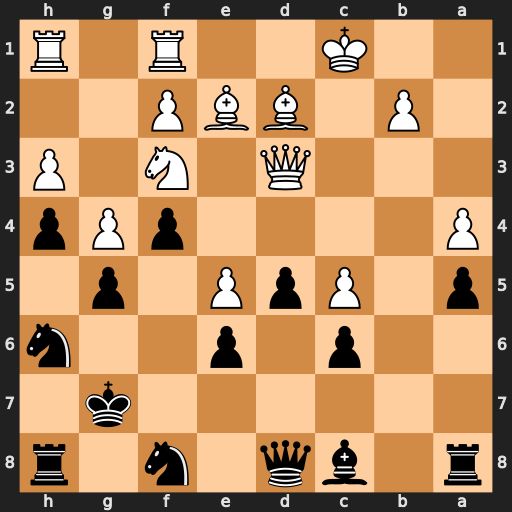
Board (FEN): r1bq1n1r/6k1/2p1p2n/p1PpP1p1/P4pPp/3Q1N1P/1P1BBP2/2K2R1R
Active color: b
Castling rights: -
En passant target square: -
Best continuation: Ba6 Qxa6 Rxa6